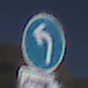
Verkehrszeichen: VorgeschriebeneFahrtrichtungLinks
Zusatzzeichen unten: BesondereFahrzeugeUndTransportgueter7
Umgebung: Outdoor, Nature
Tageszeit: MorningAfternoon
Wetter: Clear
Licht: Natural
Jahreszeit: NotSpecified
Kontrast: HighContrast